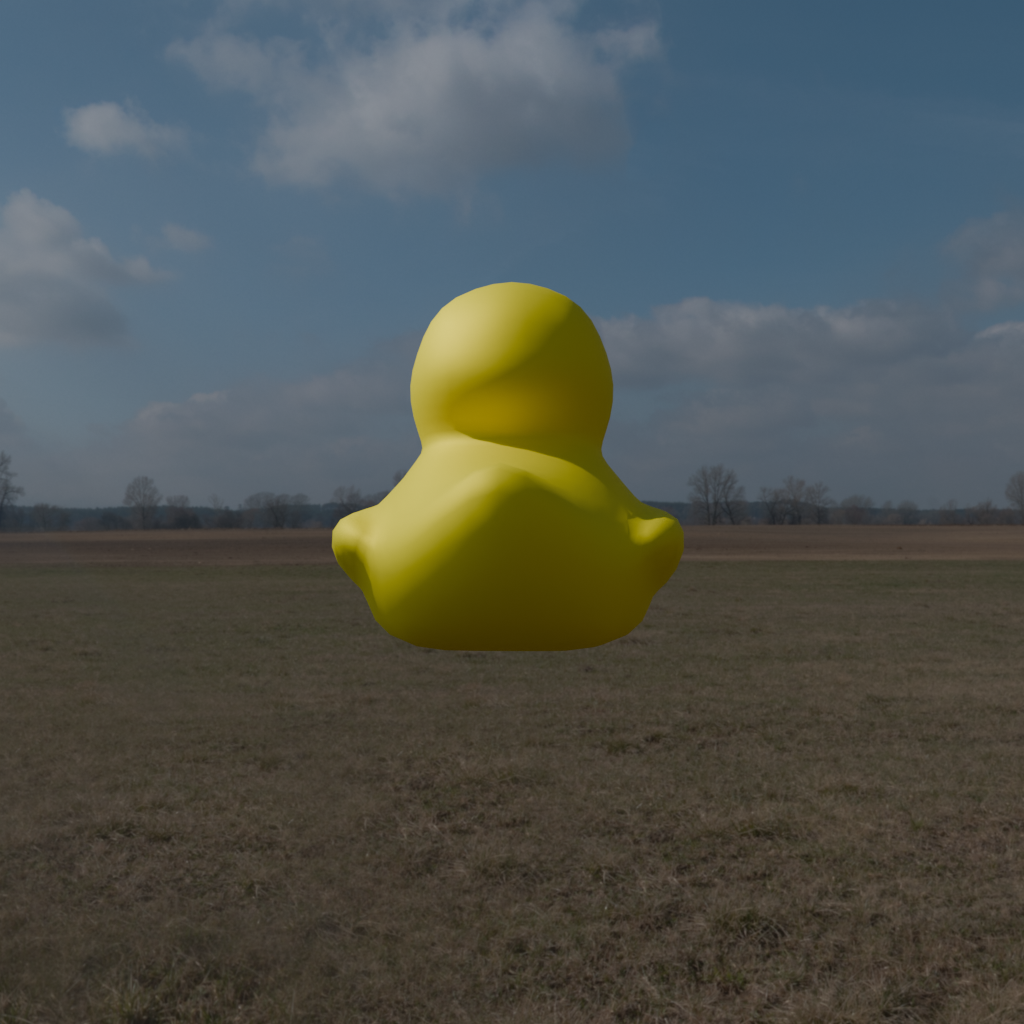
an image of a yellow rubber duck seen from <back> in an open field with a bleft sun and scattered clouds in the sky.